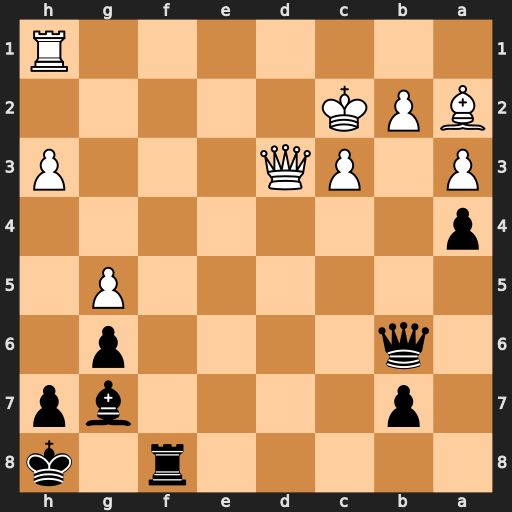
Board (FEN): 5r1k/1p4bp/1q4p1/6P1/p7/P1PQ3P/BPK5/7R
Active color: b
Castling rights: -
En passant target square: -
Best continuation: Rf2+ Kd1 Qxb2